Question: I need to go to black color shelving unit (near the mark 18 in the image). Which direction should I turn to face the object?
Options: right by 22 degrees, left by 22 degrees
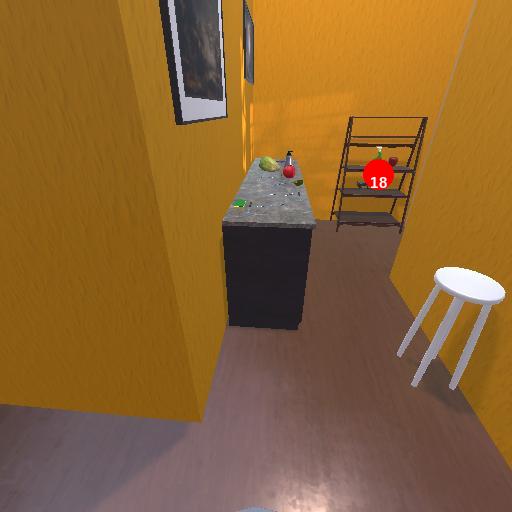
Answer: right by 22 degrees